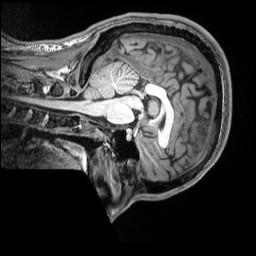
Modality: T1w
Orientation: sagittal
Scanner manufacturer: siemens
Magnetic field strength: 3 T
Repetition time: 2.5 s
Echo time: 0.00343 s